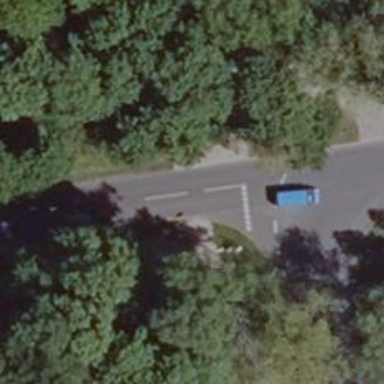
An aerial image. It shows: Unmarked road crossing.